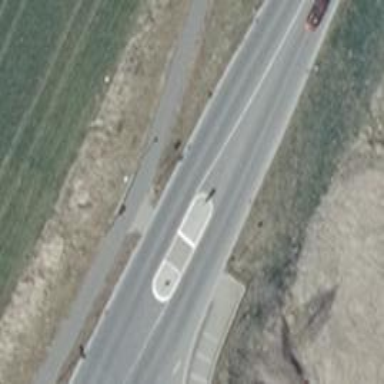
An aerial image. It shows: Unmarked crossing with pedestrian island.